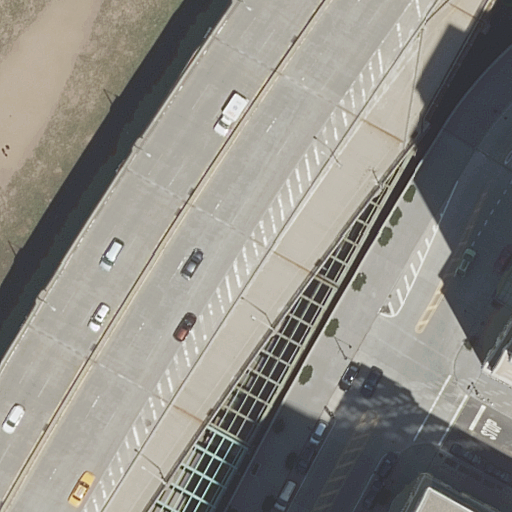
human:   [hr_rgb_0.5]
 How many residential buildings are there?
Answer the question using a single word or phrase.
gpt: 2

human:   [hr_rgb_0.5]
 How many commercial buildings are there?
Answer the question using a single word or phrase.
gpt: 0

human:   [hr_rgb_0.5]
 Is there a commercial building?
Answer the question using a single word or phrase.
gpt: no

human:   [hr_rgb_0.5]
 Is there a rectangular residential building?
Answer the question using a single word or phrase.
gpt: yes

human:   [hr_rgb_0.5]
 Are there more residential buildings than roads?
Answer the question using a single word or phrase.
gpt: no

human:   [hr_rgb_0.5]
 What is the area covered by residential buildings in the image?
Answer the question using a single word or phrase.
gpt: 2864m2

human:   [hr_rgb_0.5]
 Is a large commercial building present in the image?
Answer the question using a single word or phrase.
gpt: no

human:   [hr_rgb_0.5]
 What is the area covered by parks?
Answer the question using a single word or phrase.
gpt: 2497m2

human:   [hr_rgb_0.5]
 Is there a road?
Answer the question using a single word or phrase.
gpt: yes

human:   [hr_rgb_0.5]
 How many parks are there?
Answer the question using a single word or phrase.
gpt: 1

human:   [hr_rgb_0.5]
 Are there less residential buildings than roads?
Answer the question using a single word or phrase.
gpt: yes

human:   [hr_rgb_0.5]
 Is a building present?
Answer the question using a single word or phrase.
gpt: yes

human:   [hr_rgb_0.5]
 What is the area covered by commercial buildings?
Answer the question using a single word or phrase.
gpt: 0m2

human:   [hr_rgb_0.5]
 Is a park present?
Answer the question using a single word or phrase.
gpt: yes

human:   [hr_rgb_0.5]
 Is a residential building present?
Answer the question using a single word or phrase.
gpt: yes

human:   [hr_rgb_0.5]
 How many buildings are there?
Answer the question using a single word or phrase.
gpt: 2

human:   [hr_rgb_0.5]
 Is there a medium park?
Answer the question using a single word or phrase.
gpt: no

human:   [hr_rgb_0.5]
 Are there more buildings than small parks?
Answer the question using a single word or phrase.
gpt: yes

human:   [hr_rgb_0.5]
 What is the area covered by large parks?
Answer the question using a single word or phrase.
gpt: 2497m2

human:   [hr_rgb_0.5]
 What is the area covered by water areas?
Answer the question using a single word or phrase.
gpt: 0m2

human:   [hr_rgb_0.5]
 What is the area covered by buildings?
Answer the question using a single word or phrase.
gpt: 2864m2

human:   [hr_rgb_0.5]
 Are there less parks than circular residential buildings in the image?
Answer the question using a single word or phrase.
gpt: no

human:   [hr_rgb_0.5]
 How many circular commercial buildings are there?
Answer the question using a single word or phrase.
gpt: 0

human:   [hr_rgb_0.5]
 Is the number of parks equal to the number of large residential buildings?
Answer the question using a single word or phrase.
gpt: yes

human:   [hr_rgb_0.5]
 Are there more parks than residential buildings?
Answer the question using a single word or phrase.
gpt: no

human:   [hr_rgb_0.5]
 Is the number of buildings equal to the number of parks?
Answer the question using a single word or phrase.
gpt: no

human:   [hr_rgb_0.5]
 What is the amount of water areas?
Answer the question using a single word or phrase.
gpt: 0

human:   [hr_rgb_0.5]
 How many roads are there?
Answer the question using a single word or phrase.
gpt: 6

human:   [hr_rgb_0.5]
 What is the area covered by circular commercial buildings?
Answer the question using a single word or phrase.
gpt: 0m2

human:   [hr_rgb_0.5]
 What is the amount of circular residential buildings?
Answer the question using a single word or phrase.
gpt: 0

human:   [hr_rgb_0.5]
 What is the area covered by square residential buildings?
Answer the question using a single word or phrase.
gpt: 0m2

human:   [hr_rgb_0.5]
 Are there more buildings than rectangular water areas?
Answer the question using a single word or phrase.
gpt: yes

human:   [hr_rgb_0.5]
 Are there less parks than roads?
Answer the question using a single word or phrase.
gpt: yes

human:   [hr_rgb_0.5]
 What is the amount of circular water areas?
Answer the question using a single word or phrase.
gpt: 0

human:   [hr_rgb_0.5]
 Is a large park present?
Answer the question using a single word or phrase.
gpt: yes

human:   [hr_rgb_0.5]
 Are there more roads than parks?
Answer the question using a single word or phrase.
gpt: yes

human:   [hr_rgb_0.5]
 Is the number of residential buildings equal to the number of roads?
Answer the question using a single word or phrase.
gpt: no

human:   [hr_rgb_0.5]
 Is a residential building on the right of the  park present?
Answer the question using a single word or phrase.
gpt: yes

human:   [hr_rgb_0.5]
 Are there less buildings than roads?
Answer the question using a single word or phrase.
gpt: yes

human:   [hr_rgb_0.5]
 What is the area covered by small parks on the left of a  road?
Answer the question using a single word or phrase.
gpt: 0m2

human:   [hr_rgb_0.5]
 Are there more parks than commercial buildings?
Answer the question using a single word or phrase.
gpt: yes

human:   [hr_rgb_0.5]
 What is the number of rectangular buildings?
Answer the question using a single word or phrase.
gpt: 1

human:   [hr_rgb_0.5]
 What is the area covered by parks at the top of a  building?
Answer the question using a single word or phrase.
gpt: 0m2

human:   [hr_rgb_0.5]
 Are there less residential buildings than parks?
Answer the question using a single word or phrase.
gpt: no

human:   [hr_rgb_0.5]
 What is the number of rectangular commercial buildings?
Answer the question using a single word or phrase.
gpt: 0

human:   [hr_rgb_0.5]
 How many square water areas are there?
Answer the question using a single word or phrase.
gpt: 0

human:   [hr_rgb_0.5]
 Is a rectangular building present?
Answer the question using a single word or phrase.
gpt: yes

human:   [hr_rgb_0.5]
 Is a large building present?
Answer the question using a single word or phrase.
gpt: yes

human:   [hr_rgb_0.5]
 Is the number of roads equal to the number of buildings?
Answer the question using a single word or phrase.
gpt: no

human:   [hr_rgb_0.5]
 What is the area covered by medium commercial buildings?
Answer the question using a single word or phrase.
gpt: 0m2

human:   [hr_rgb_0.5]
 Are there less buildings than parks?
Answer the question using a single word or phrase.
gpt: no

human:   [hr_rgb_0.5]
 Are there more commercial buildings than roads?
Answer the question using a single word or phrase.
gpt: no

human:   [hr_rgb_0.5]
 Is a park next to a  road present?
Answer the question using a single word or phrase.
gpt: yes

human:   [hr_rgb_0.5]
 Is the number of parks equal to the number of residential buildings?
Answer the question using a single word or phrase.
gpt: no

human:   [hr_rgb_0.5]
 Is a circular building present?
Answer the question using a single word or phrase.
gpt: no

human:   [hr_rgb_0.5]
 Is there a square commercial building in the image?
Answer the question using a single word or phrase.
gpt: no

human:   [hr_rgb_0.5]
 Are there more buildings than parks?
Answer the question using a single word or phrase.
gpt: yes

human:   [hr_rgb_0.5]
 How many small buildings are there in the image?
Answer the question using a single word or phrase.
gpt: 1

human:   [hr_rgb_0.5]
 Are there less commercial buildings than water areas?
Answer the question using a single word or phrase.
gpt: no

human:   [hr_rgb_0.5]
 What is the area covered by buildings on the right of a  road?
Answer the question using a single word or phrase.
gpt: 2864m2

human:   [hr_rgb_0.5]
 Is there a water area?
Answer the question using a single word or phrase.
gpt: no

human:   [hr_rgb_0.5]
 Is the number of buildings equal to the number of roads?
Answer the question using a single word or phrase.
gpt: no

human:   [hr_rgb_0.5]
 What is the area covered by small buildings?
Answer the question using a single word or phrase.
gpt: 31m2

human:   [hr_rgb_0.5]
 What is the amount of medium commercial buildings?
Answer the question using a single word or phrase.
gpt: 0